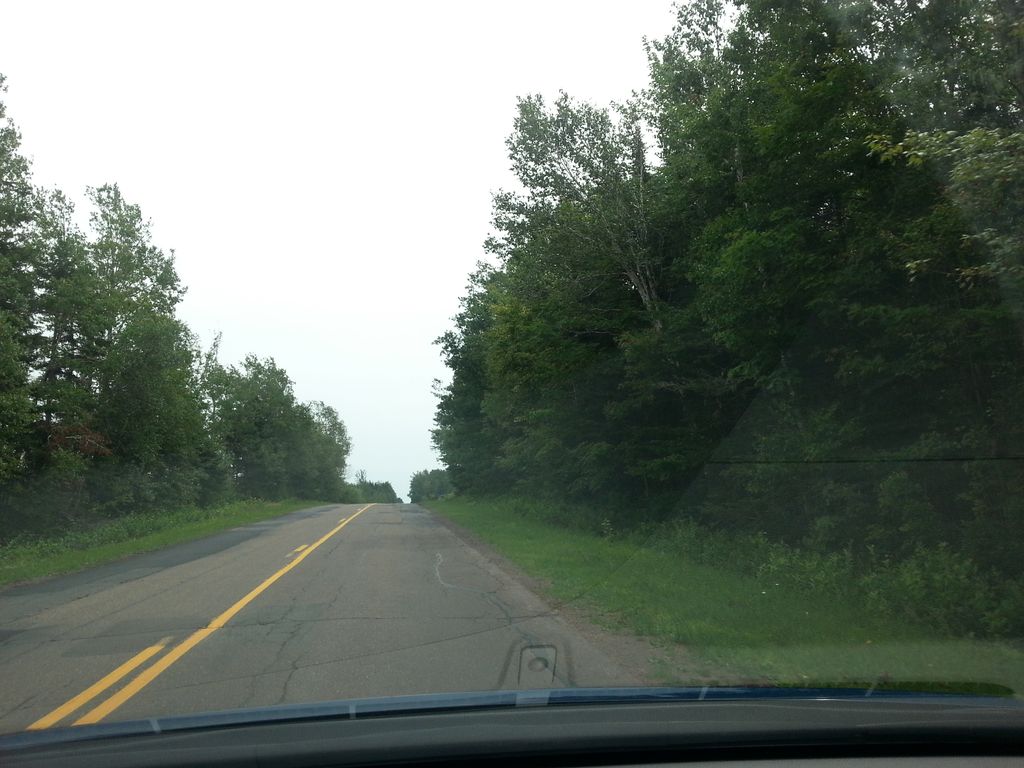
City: charlottetown